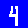
Digit: 4